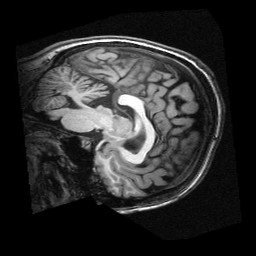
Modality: T1w
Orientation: sagittal
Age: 18
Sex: female